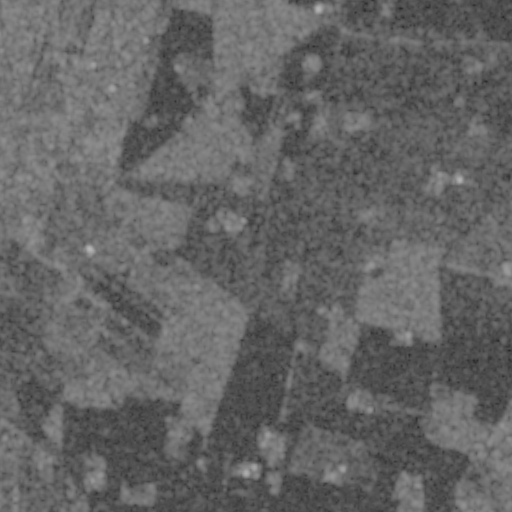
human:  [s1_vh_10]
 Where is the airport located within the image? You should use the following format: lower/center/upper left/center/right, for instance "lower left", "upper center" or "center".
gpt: The airport is located in the upper right of the image.
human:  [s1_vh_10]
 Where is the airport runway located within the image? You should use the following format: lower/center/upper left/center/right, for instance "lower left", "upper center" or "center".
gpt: The airport runway is located in the upper right of the image.
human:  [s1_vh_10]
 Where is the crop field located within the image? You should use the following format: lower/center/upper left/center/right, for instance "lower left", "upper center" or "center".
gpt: The crop field is located in the lower left of the image.
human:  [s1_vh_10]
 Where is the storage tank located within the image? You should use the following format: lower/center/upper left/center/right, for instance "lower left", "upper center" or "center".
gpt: The storage tank is located in the lower center of the image.
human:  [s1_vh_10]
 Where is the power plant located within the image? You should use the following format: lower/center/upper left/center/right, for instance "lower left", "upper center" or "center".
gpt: There is no power plant in the image.

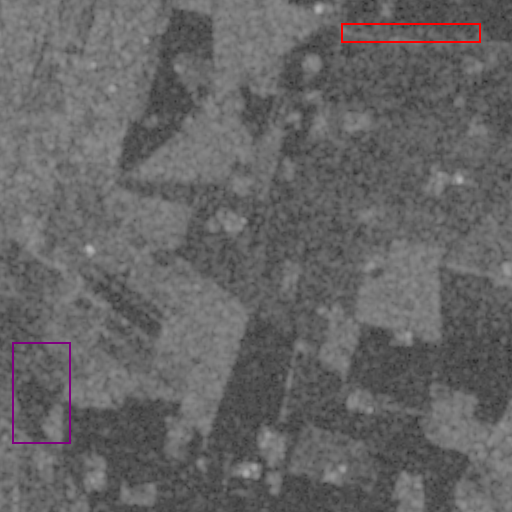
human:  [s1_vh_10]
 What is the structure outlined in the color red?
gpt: The structure outlined in red is an airport.
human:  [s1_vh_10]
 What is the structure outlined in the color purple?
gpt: The structure outlined in purple is a crop field.
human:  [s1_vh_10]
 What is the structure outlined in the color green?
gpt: There is no green outline.